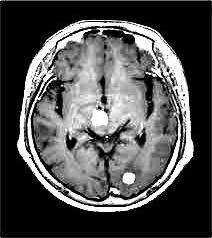
Label: notumor